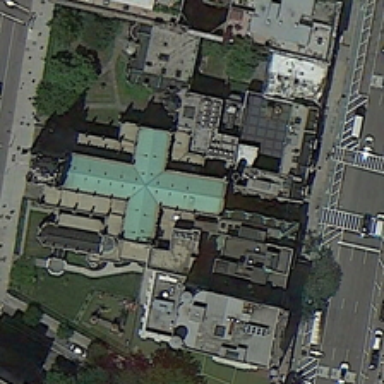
A church with several green trees are between two parallel roads .